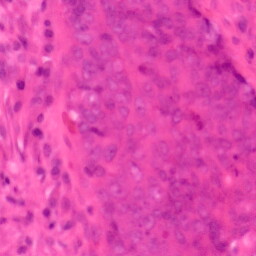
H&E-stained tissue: Colon